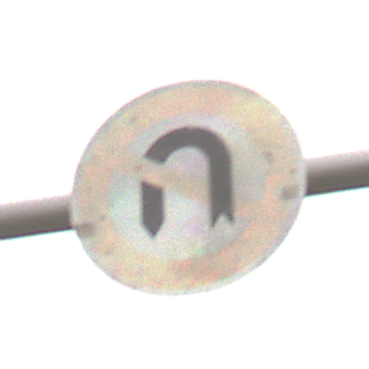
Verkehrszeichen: VerbotWenden
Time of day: Midday
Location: Outdoor (Nature)
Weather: Overcast
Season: NotSpecified
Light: Natural